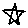
Label: star